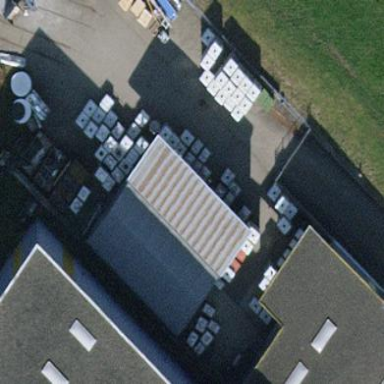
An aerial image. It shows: View of roof of building.